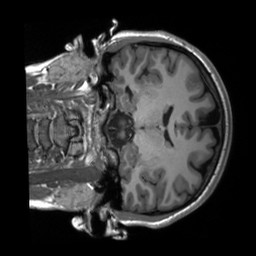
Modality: T1w
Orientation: coronal
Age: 22
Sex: female
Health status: ill
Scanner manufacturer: siemens
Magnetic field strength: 3 T
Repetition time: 2.3 s
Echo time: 0.00232 s